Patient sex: M
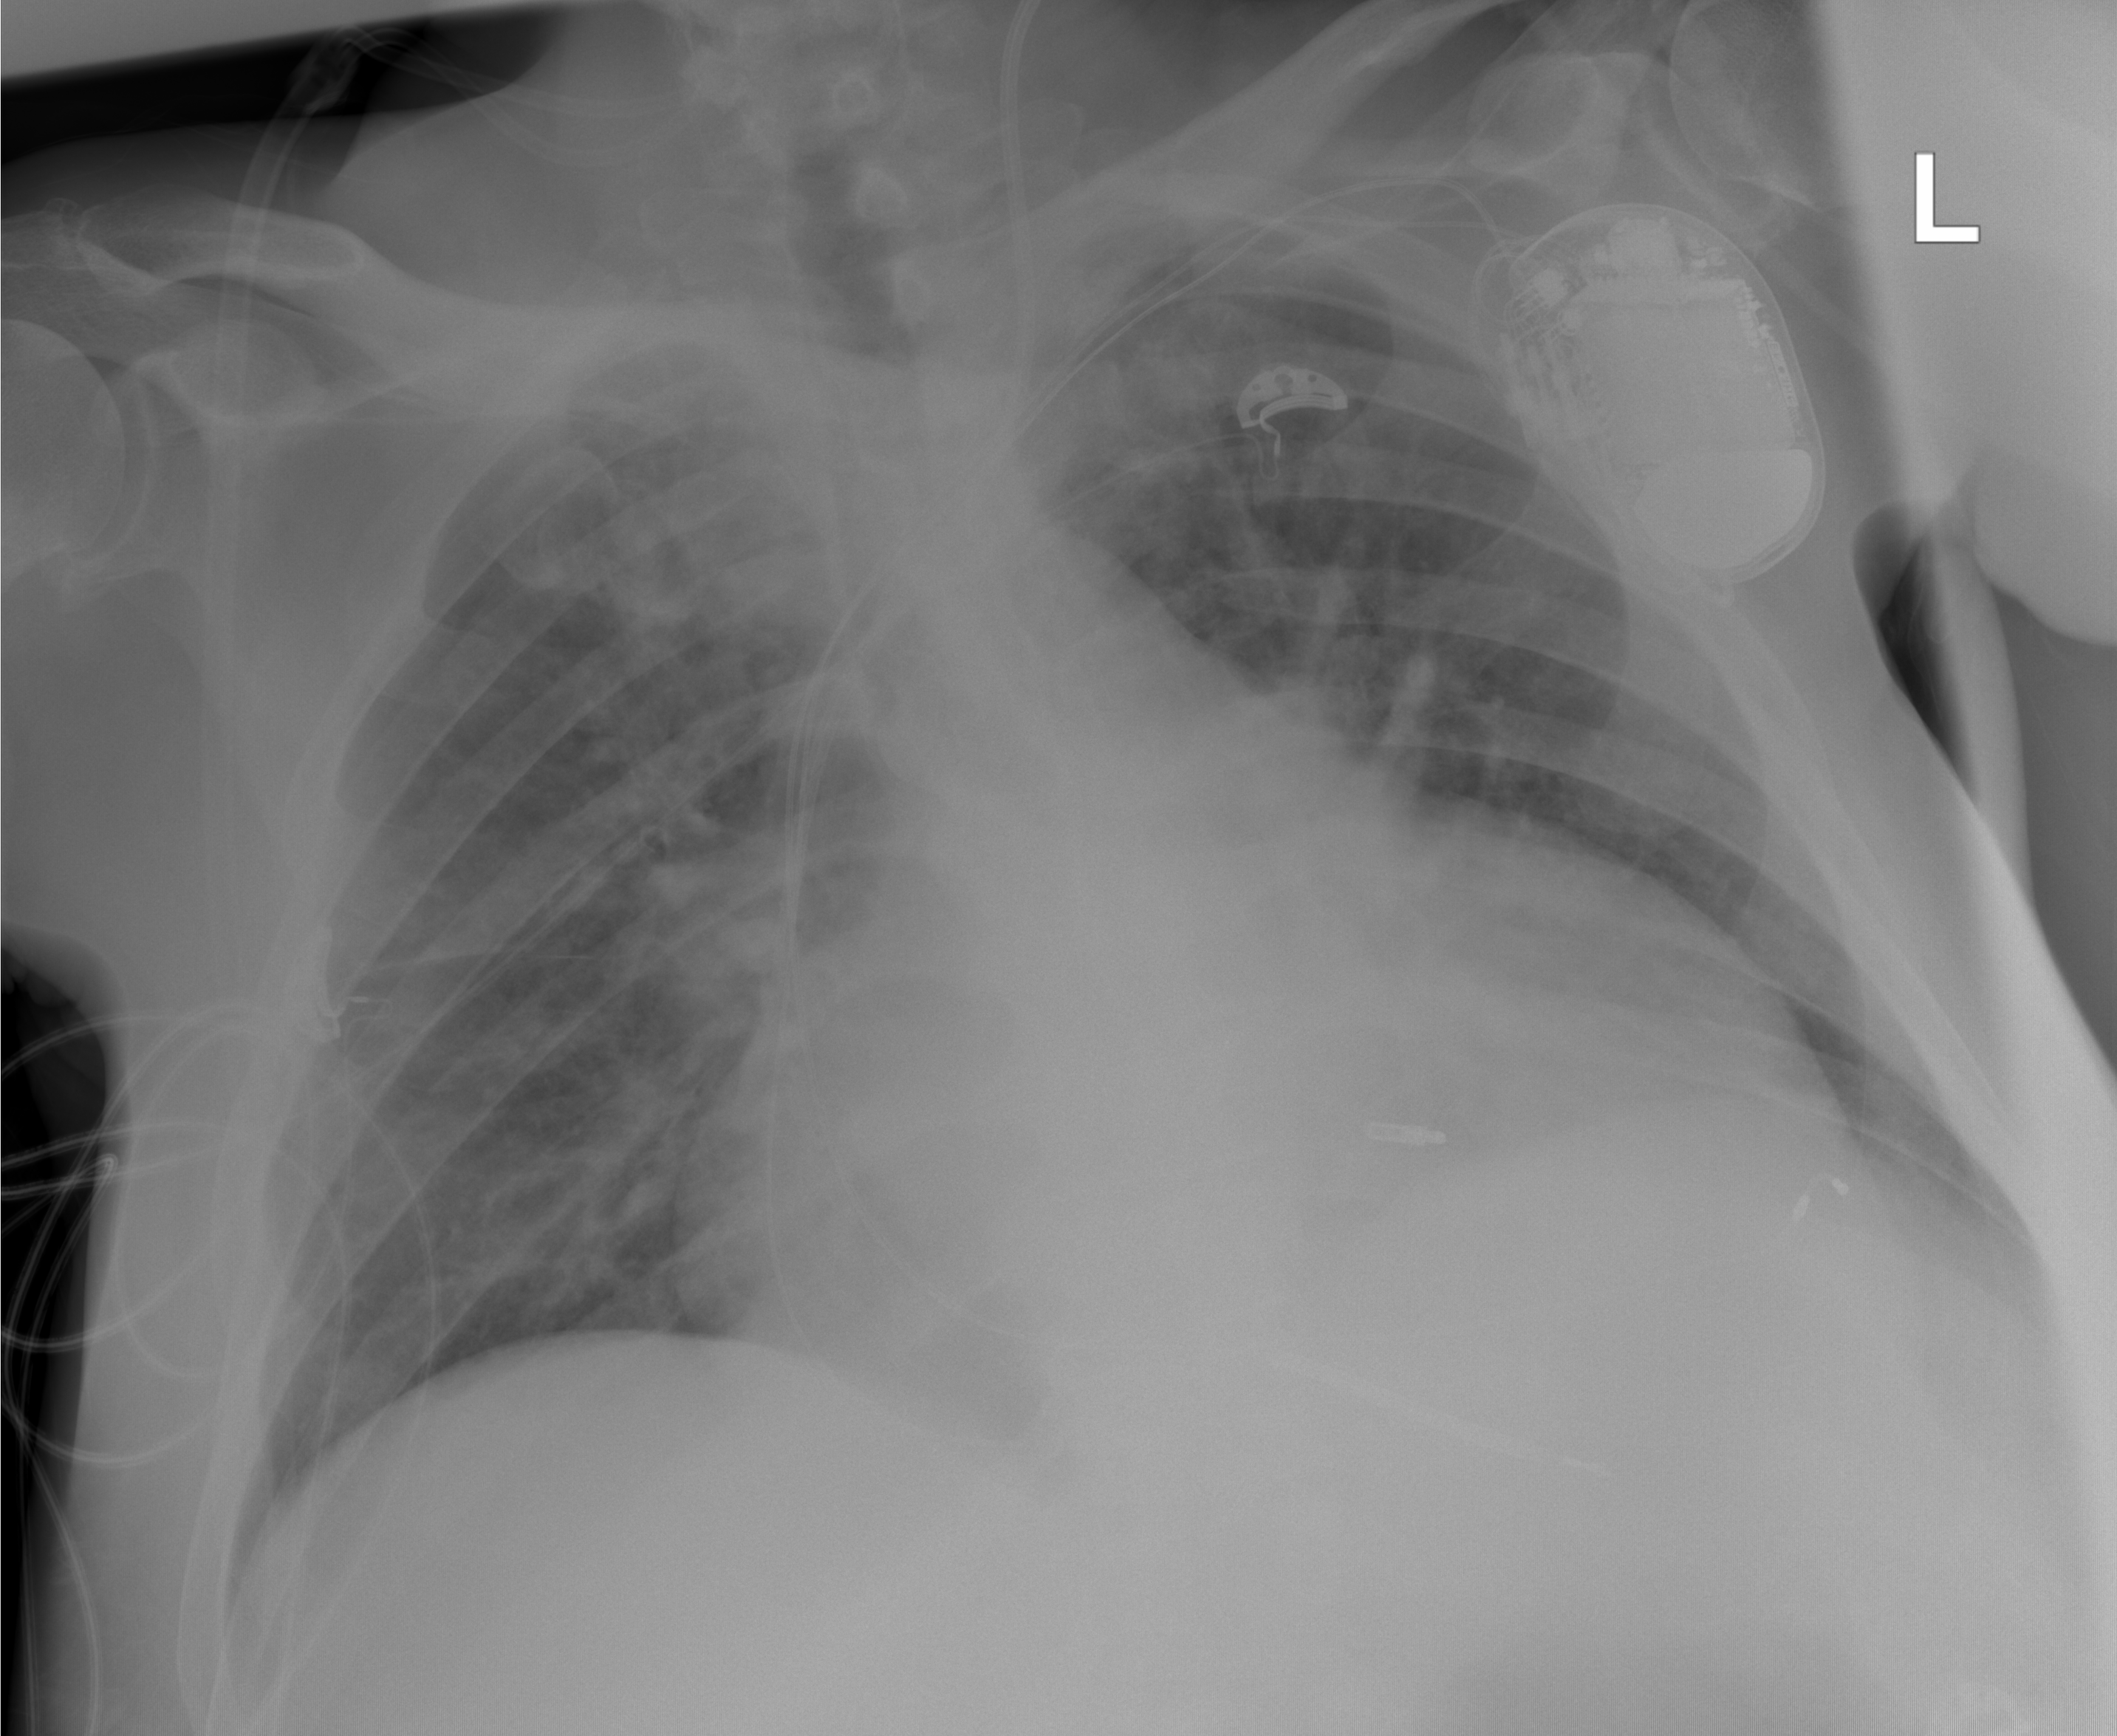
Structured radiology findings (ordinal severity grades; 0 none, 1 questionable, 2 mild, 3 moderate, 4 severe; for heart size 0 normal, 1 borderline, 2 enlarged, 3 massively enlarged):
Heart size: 2
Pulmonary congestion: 2
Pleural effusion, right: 1
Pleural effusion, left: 1
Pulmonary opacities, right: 2
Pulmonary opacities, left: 2
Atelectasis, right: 2
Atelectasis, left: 2